Current action and preconditions to check: trajectory_clear

Your task: For each precondition in the list above, predict whether it will hold at this action.

Consider the current scene as observed from the mobile robot's camera, and analyze the predicted future states of all dynamic agents (e.g., people, animals, vehicles, or any moving entities) within the NEXT SECOND.

IMPORTANT: Only answer "very likely" if you are absolutely certain—based on strong, clear evidence—that a dynamic agent will violate the precondition in the predicted future state. Do NOT answer "very likely" for unlikely, ambiguous, or low-probability risks.

Ask yourself for each precondition: Is there a high probability, with clear and convincing evidence, that the predicted future states of any dynamic agent will interfere with the predicted future state of the currently executing action within the NEXT SECOND, causing that precondition to fail?

Assess the risk level based on these predictions. Use "likely" or "very likely" if motions create a clear risk of interference.

Use "neutral" or "improbable" if agents are nearby but their predicted paths are clearly diverging or non-conflicting.

Failure Risk Categories: "very improbable", "improbable", "neutral", "likely", "very likely"

Answer Format: Output ONLY the probability_of_failure value from these categories: "very improbable", "improbable", "neutral", "likely", "very likely"

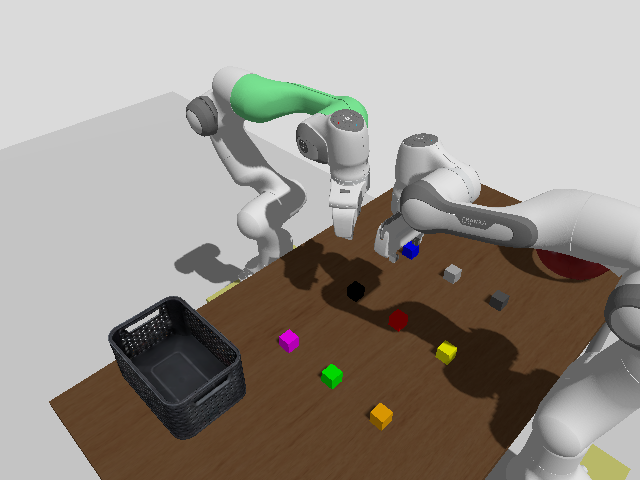

Answer: very likely